Interaction volume radius: 10 \u00c5
Interaction volume height: 25 \u00c5
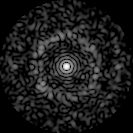
Disorder parameter: 0.7895